Question: I have a spreadsheet and I need to copy the URLs from column B into column A, but I need the URLs to repeat all the way down column A even when there is a "-" in column B.
So in the screenshot below, I need A1 to A5 to be the URL in B1 and then A6 to A35 needs to be the URL in B6 etc.
How can I make a formula to do this?

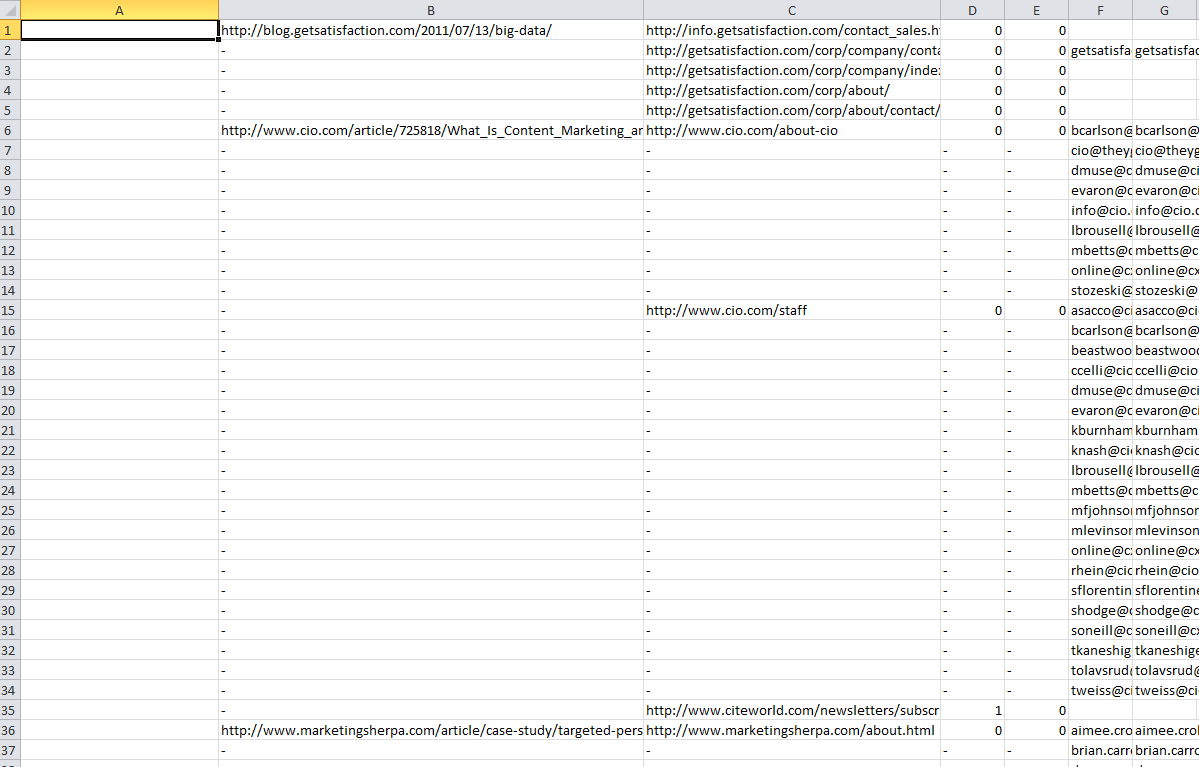
Answer: In cell 'A1':
'''
=$B1
'''
In cell 'A2' and below:
'''
=IF($B2="-",$A1,$B2)
'''